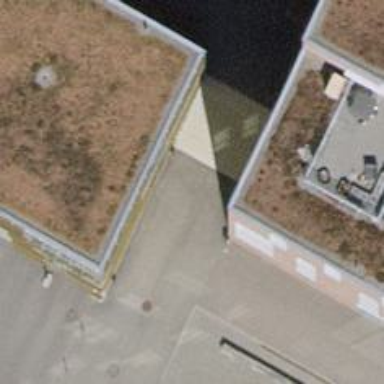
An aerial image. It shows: Concrete steps.